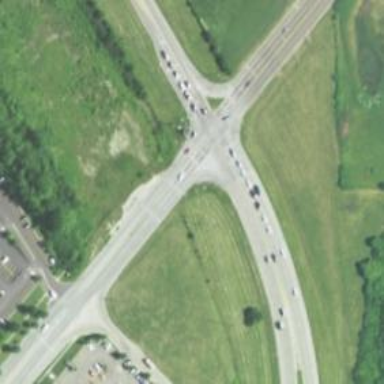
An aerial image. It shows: Trunk link highway.